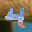
Label: 4